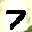
Label: 7